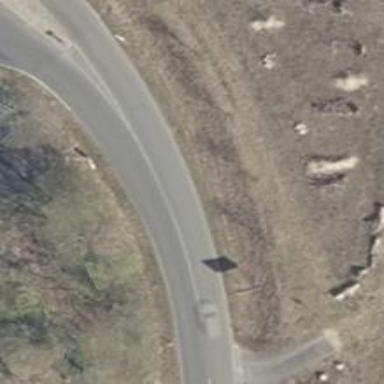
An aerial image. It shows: Unclassified road with asphalt surface.